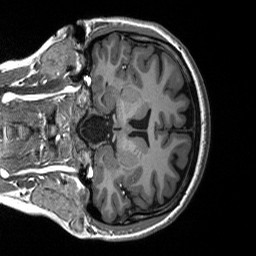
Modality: T1w
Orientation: coronal
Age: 30
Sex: female
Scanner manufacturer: siemens
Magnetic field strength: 3 T
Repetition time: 2.53 s
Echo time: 0.00219 s